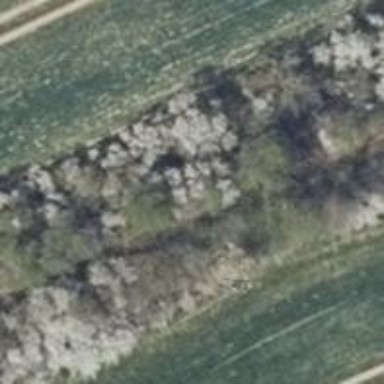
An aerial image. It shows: Row of deciduous broadleaved trees.